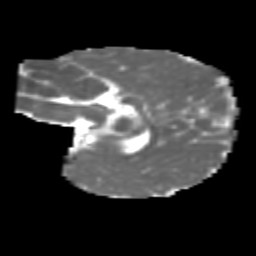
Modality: MD
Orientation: sagittal
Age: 6
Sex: female
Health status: healthy